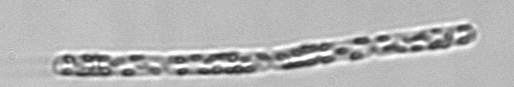
Label: Dactyliosolen_fragilissimus